Question: I've installed Visual Studio Community 2019 on Windows 10, but I can't find any C# templates - ones like WinForms and Console Application are nowhere to be found.

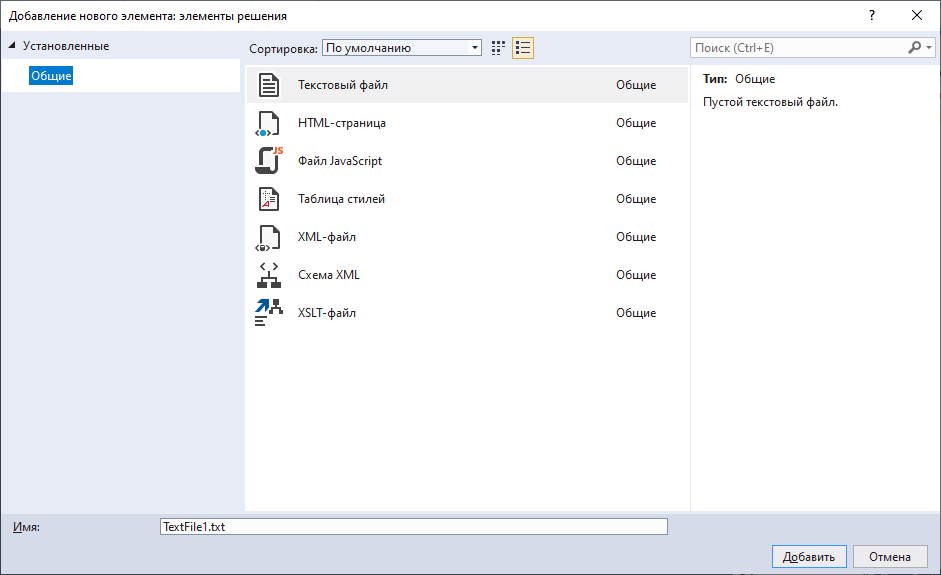
Answer: You have to modify the visual studio installer like below
<URL>
Then, you have to install .Net desktop development like below
<URL>